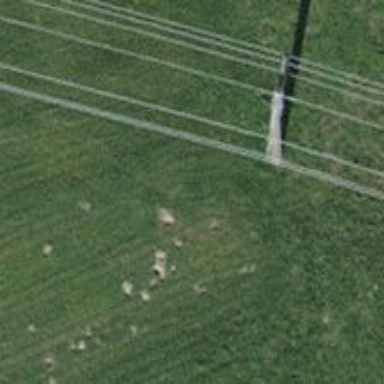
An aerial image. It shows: Power pole.